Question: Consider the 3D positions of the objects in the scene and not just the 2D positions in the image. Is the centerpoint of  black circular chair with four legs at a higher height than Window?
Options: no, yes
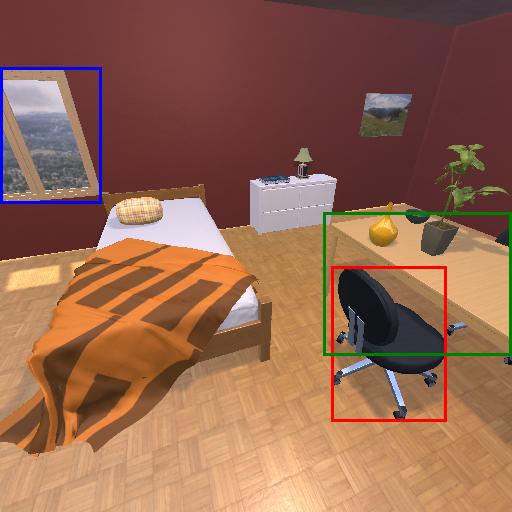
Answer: no